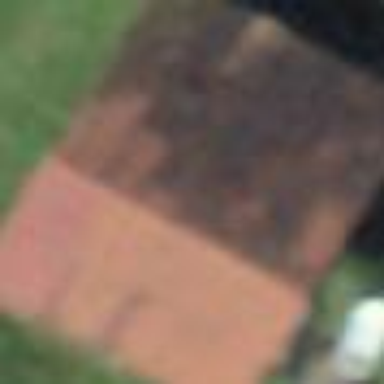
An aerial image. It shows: Rural barn.